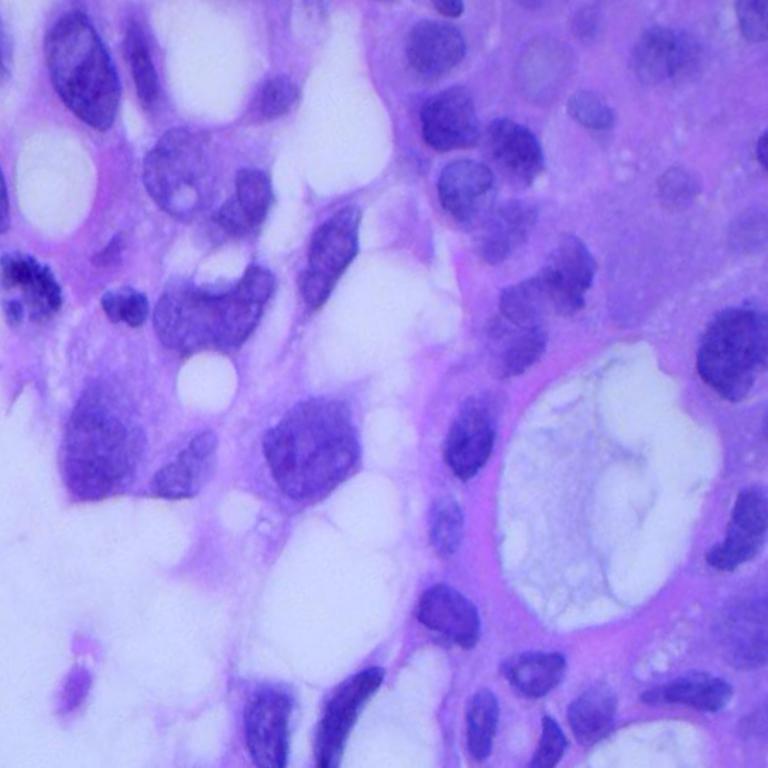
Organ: lung
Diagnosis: adenocarcinomas